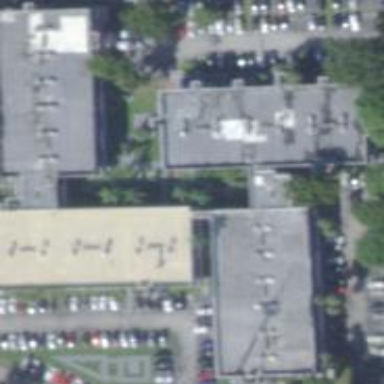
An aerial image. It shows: Office building.